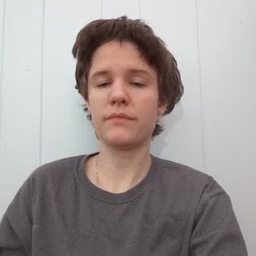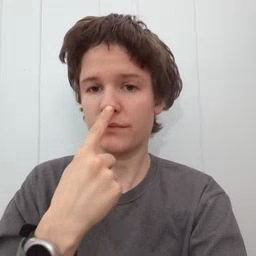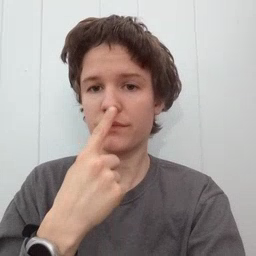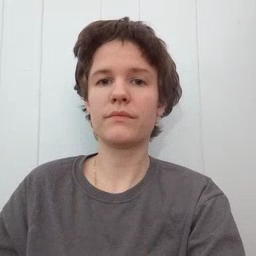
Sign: nose